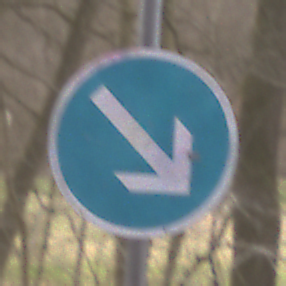
Verkehrszeichen: VorgeschriebeneVorbeifahrtRechts
Umgebung: Outdoor, Nature
Tageszeit: MorningAfternoon
Wetter: Overcast
Licht: Natural
Jahreszeit: Autumn
Kontrast: LowContrast